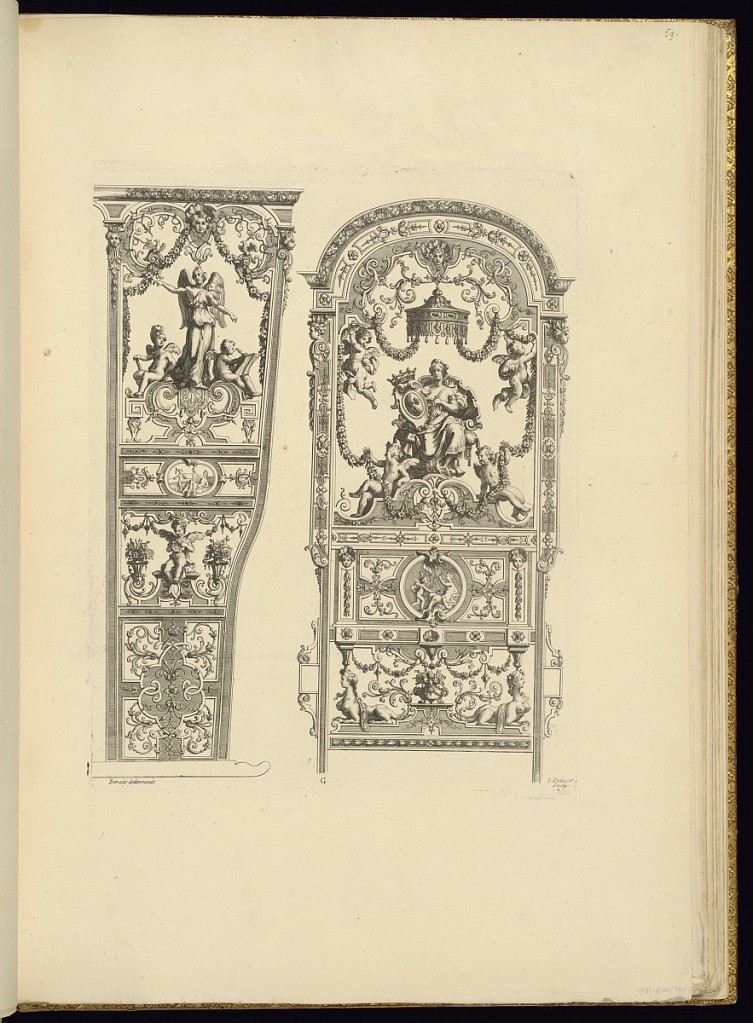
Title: Panel Designs of Grotesque Ornamentation
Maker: Jean Berain, the elder, French, 1640-1711
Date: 1711
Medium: Engraving on laid paper
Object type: Bound print
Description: Designs of ornamented panels, perhaps for coaches. Both feature strapwork as well as figures; on the left, an angel above two putti, one with a helmet and club and the other writing; on the right, a female figure seated in a scallop throne holding a cartouche and surrounded by winged putti. The plate is signed and lettered "G."